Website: walmart
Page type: billing-address
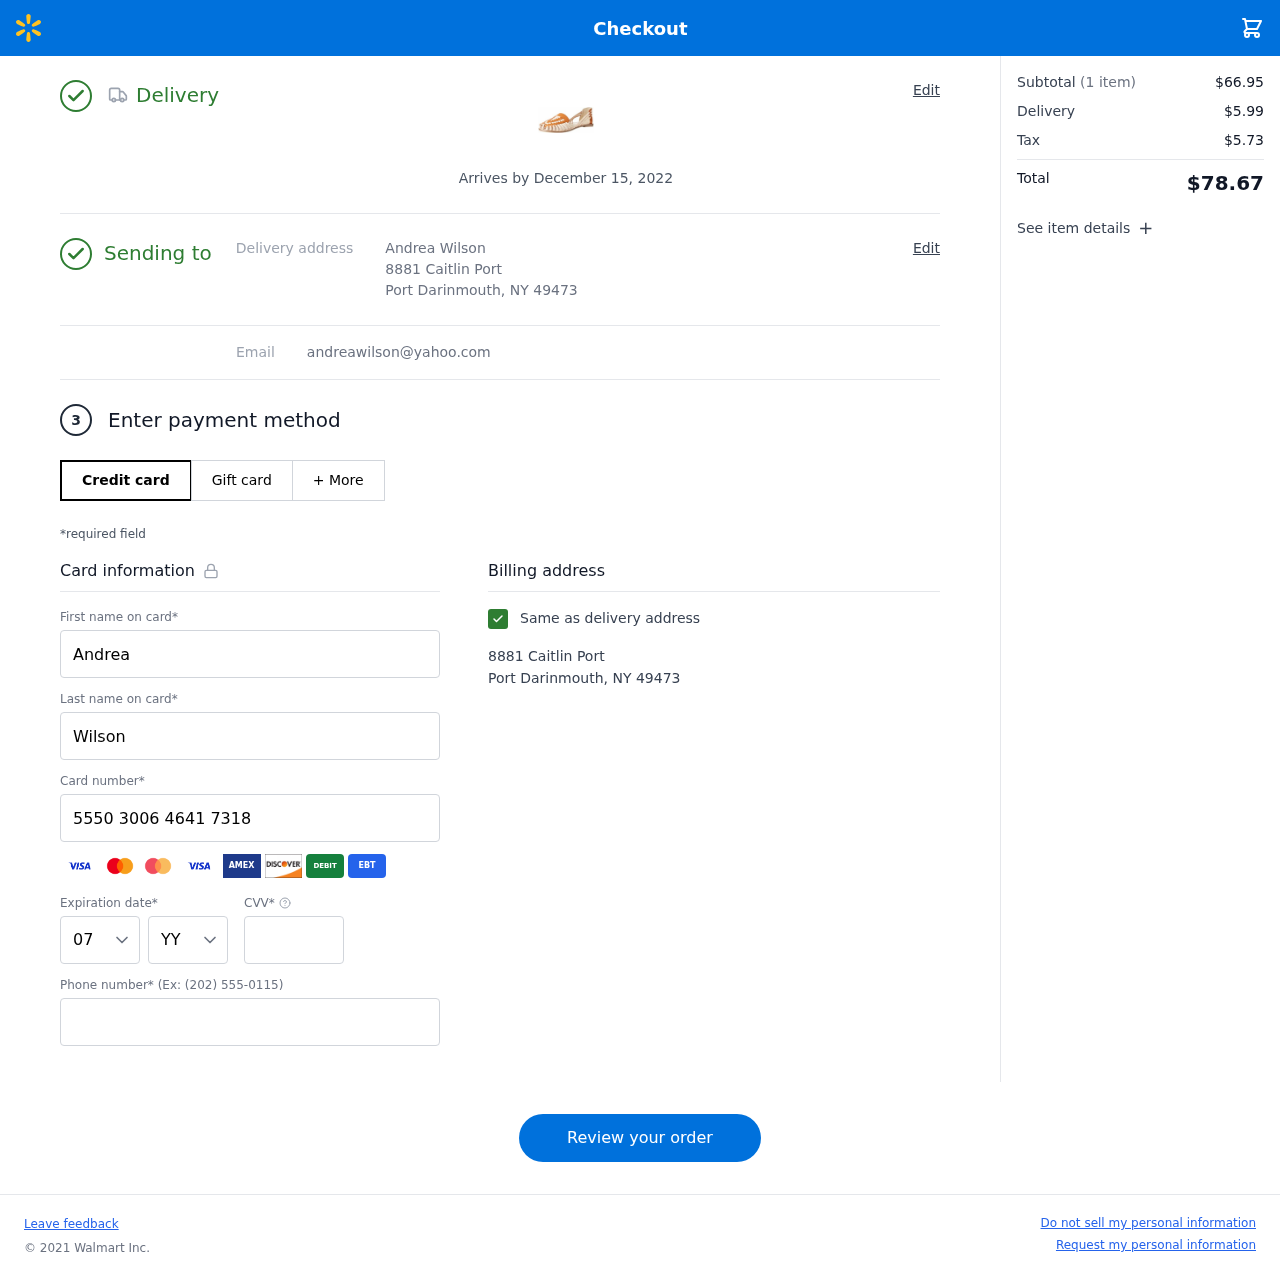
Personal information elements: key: PII_CARD_CVV
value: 358
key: PII_CARD_EXPIRY_MONTH
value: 07
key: PII_CARD_EXPIRY_YEAR
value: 28
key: PII_CARD_NUMBER
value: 5550 3006 4641 7318
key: PII_EMAIL
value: andreawilson@yahoo.com
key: PII_FIRSTNAME
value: Andrea
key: PII_FULLNAME
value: Andrea Wilson
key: PII_LASTNAME
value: Wilson
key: PII_PHONE
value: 6544829487
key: PII_STREET
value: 8881 Caitlin Port
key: PII_CITY_STATE_ZIP
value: Port Darinmouth, NY 49473
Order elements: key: ORDER_DELIVERY_DATE
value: Arrives by December 15, 2022
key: ORDER_NUM_ITEMS
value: (1 item)
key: ORDER_SUBTOTAL
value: $66.95
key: ORDER_SHIPPING_COST
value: $5.99
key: ORDER_TAX
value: $5.73
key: ORDER_TOTAL
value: $78.67